Field crop: maize
Growth stage: 2
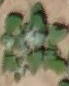
Species: chenopodium